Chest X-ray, PA view. Patient: 51 years old, sex F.
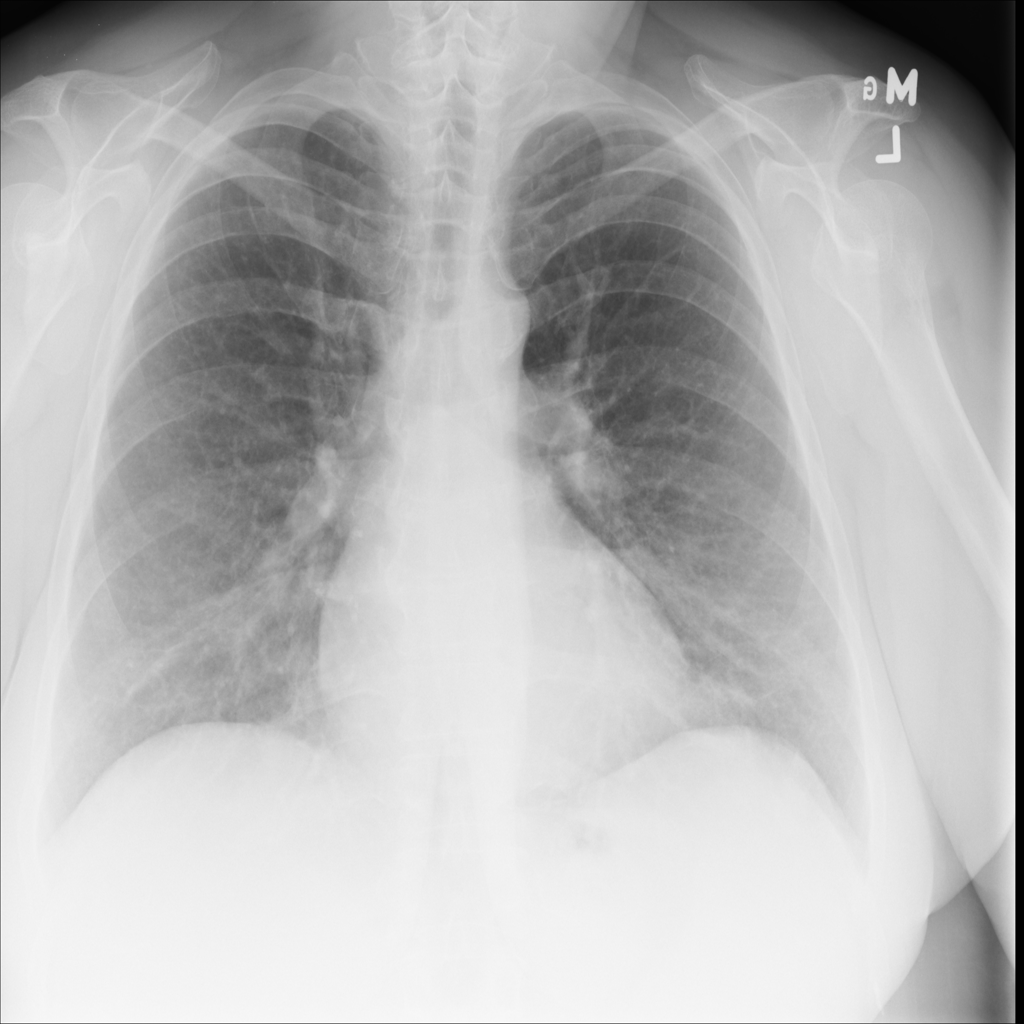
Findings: No Finding